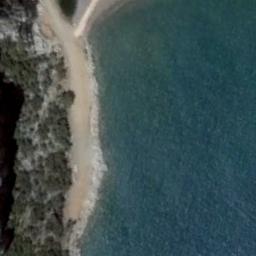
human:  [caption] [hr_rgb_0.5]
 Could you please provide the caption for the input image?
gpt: Blue water and forest and sand and shadow .

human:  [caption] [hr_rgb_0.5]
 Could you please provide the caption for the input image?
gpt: The beach with khaki sand and some gathered green plants on the beach .

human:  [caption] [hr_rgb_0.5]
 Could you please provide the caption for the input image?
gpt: The sea was rough by the beach .

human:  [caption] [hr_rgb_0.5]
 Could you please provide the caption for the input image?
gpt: The beach consists of blue seawater and a coast with sparse trees .

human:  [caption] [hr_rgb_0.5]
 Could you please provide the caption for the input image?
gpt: The sea is calm beside the beach .